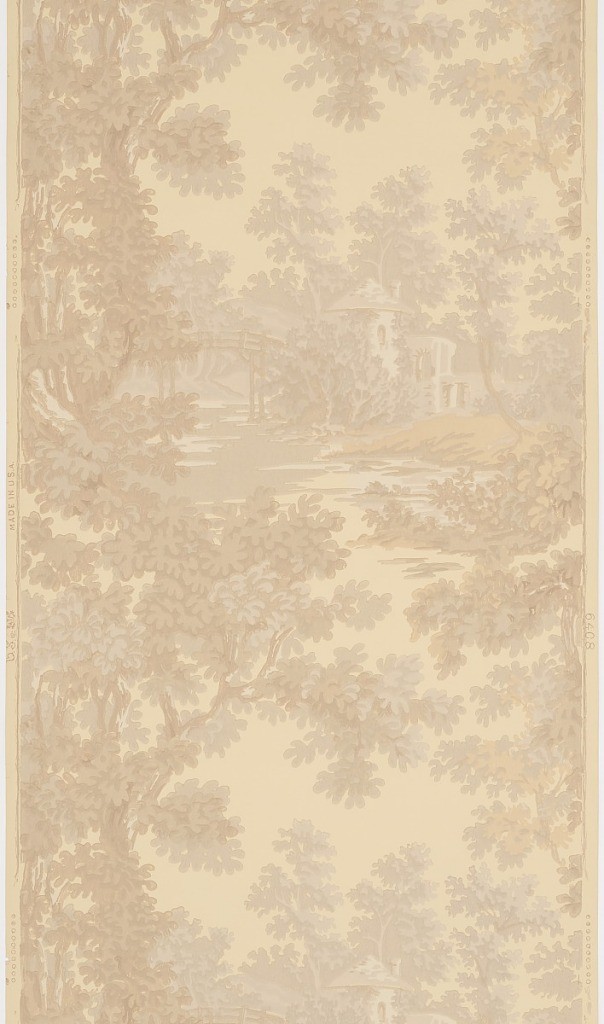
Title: Sidewall
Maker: Thomas Strahan & Co., Manufactory
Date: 1900–1920
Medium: Machine-printed
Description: Landscape paper with a view of a clearing containing architectural structures as seen through a grove of trees.